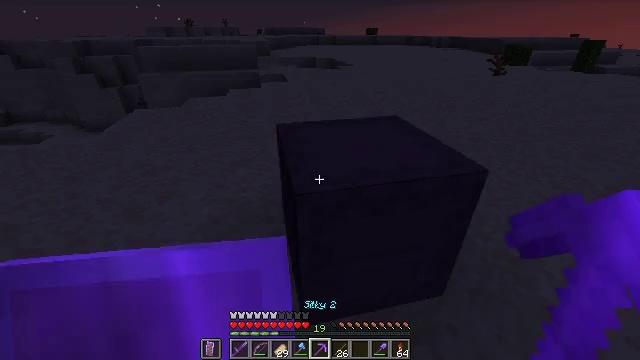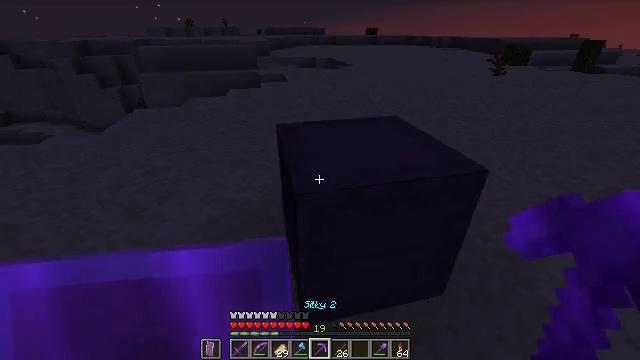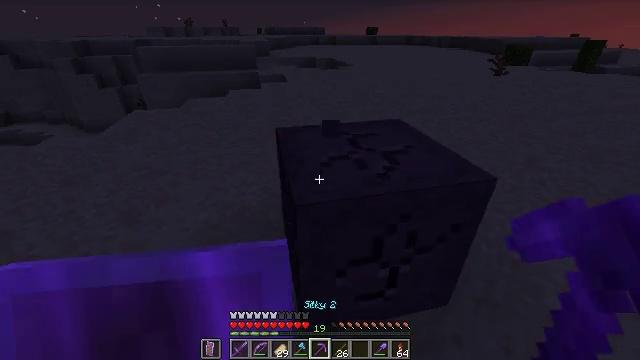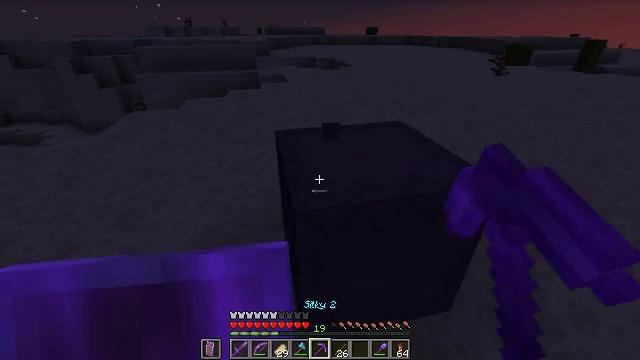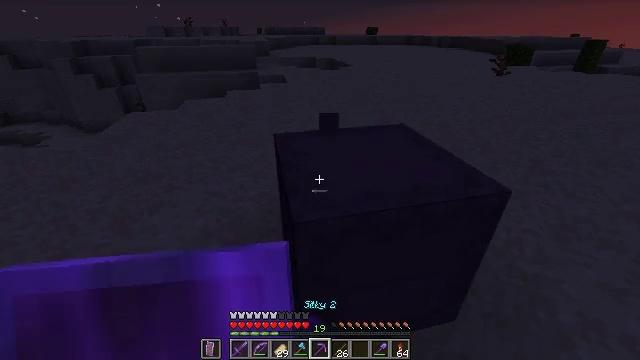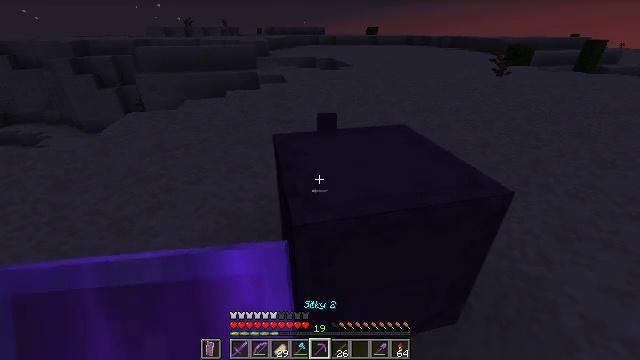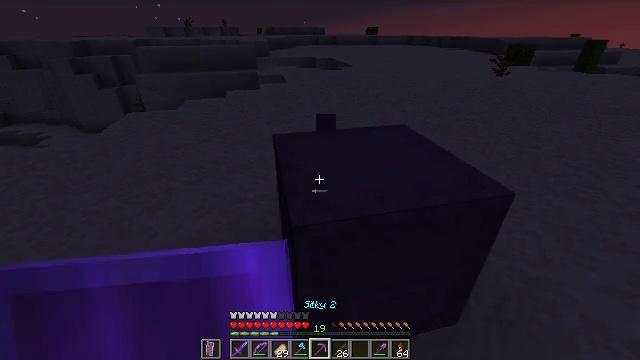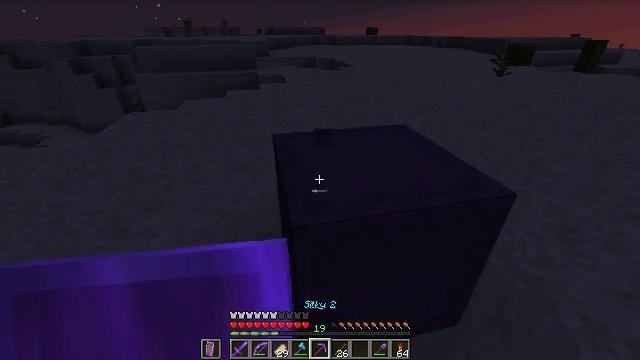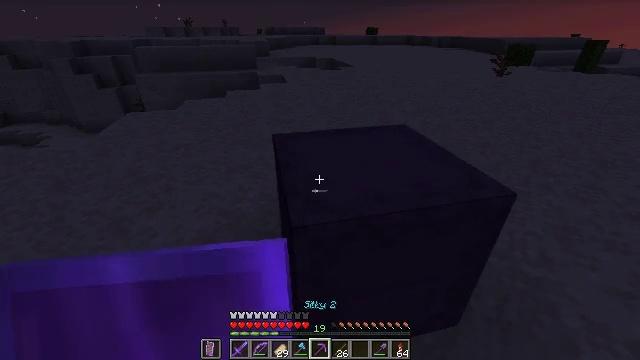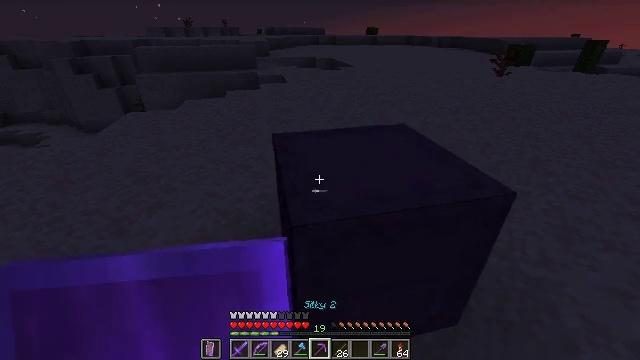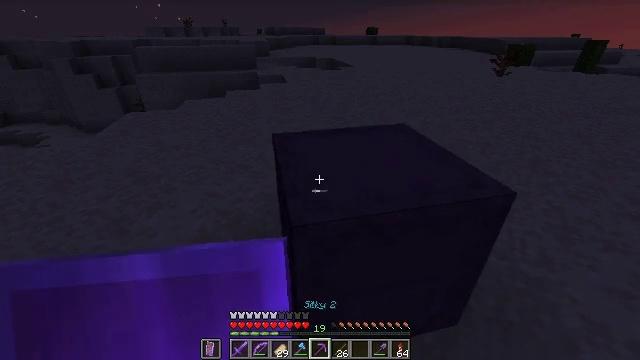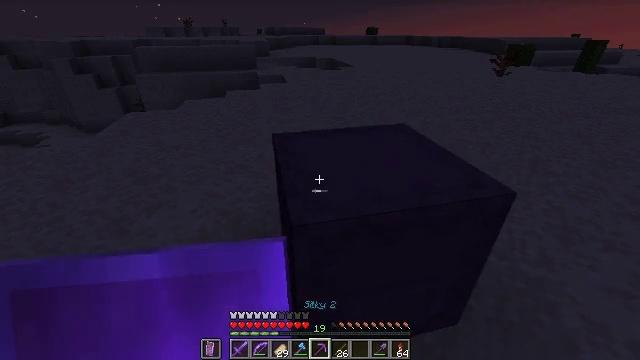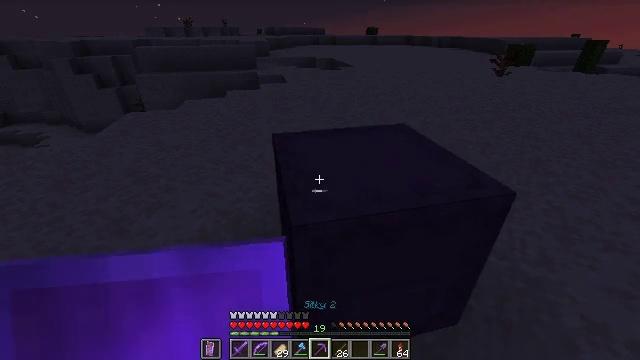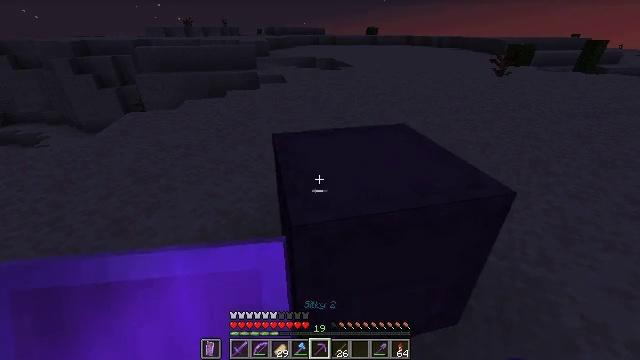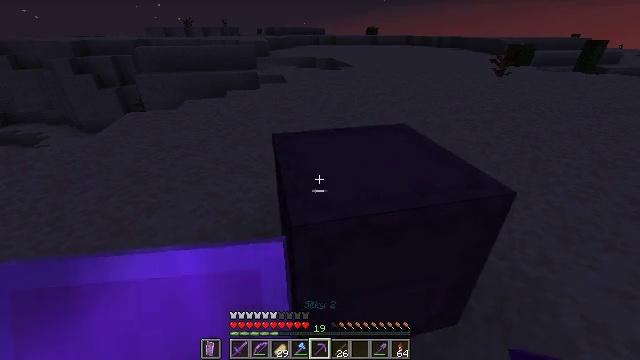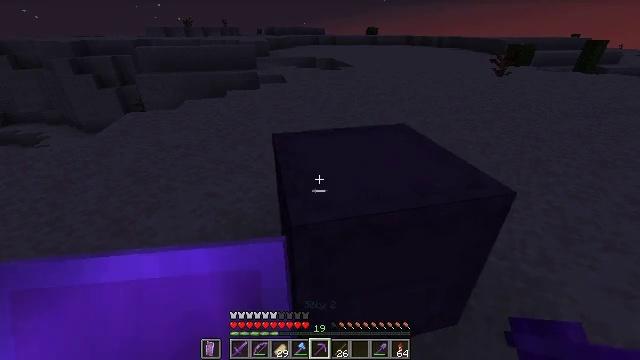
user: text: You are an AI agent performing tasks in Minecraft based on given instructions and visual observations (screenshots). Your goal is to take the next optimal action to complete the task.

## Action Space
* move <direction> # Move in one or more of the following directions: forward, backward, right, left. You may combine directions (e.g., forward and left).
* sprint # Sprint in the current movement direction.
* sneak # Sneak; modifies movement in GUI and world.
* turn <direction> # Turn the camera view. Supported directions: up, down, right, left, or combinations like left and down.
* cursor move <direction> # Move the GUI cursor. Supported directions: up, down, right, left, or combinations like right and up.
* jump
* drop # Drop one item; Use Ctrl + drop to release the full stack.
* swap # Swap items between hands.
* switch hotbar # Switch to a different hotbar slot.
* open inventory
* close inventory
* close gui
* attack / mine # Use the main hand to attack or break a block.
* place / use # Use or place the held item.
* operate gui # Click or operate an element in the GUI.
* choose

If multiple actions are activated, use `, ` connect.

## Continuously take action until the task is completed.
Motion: motion action
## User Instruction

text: Attack the shulker box to pick it up.
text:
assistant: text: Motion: no_op
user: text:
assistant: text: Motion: move forward, attack / mine
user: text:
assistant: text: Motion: no_op
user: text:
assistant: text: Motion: no_op
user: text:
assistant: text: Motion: no_op
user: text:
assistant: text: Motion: no_op
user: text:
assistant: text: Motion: no_op
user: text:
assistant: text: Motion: no_op
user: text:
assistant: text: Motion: no_op
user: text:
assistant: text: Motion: no_op
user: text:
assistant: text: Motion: no_op
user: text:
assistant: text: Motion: no_op
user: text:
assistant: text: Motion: no_op
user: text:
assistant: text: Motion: no_op
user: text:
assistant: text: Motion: no_op
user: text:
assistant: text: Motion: no_op
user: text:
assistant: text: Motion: no_op
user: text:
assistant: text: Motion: attack / mine
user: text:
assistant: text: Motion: attack / mine
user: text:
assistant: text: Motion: attack / mine
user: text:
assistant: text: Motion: no_op
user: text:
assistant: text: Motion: no_op
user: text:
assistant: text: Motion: no_op
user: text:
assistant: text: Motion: no_op